Interaction volume radius: 10 \u00c5
Interaction volume height: 15 \u00c5
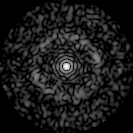
Disorder parameter: 0.8454